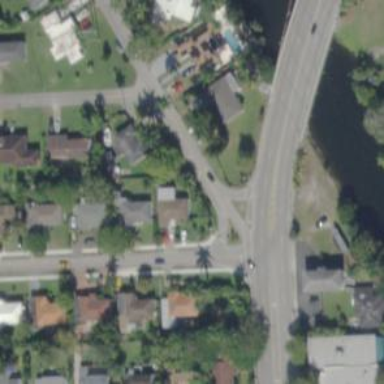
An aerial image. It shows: Footway located on traffic island.